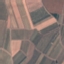
Label: PermanentCrop